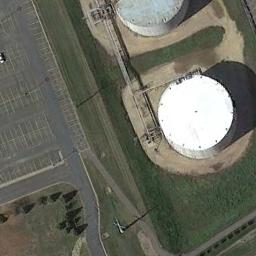
Label: storage tanks